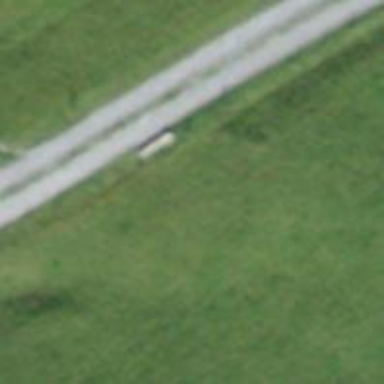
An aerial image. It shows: Brown bench in the vicinity.